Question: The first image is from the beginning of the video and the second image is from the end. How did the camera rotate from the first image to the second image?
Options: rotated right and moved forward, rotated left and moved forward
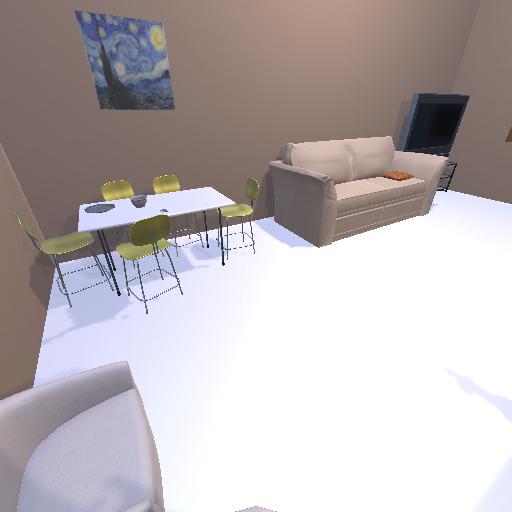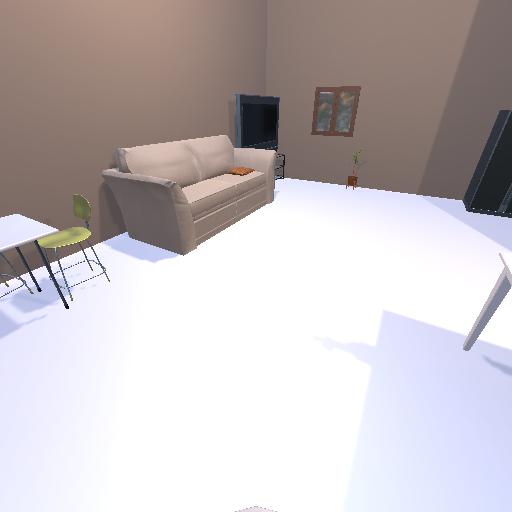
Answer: rotated right and moved forward